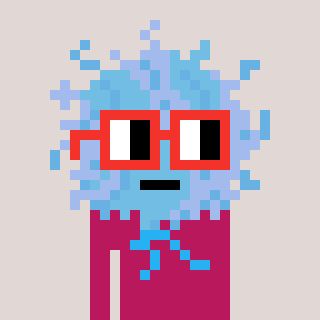
a pixel art character with square red glasses, a lint-shaped head and a darkpink-colored body on a warm background